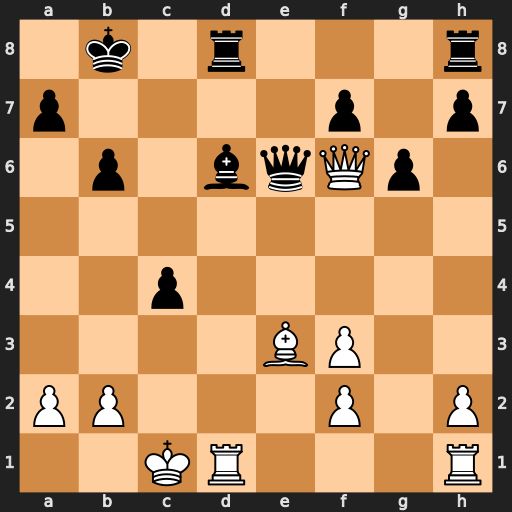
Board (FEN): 1k1r3r/p4p1p/1p1bqQp1/8/2p5/4BP2/PP3P1P/2KR3R
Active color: w
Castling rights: -
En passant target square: -
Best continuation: Rxd6 Rxd6 Qxh8+